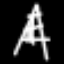
Label: The Eiffel Tower